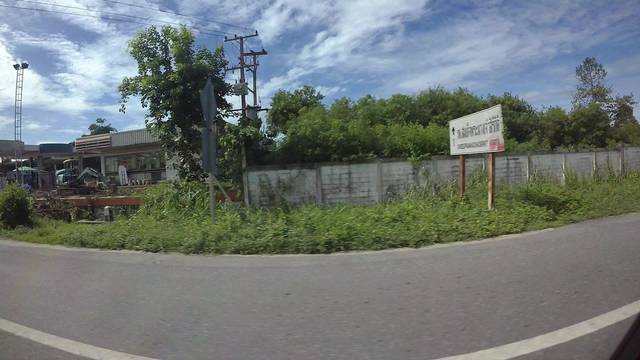
Region: Thailand
Coordinates: 12.695, 100.991